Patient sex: F
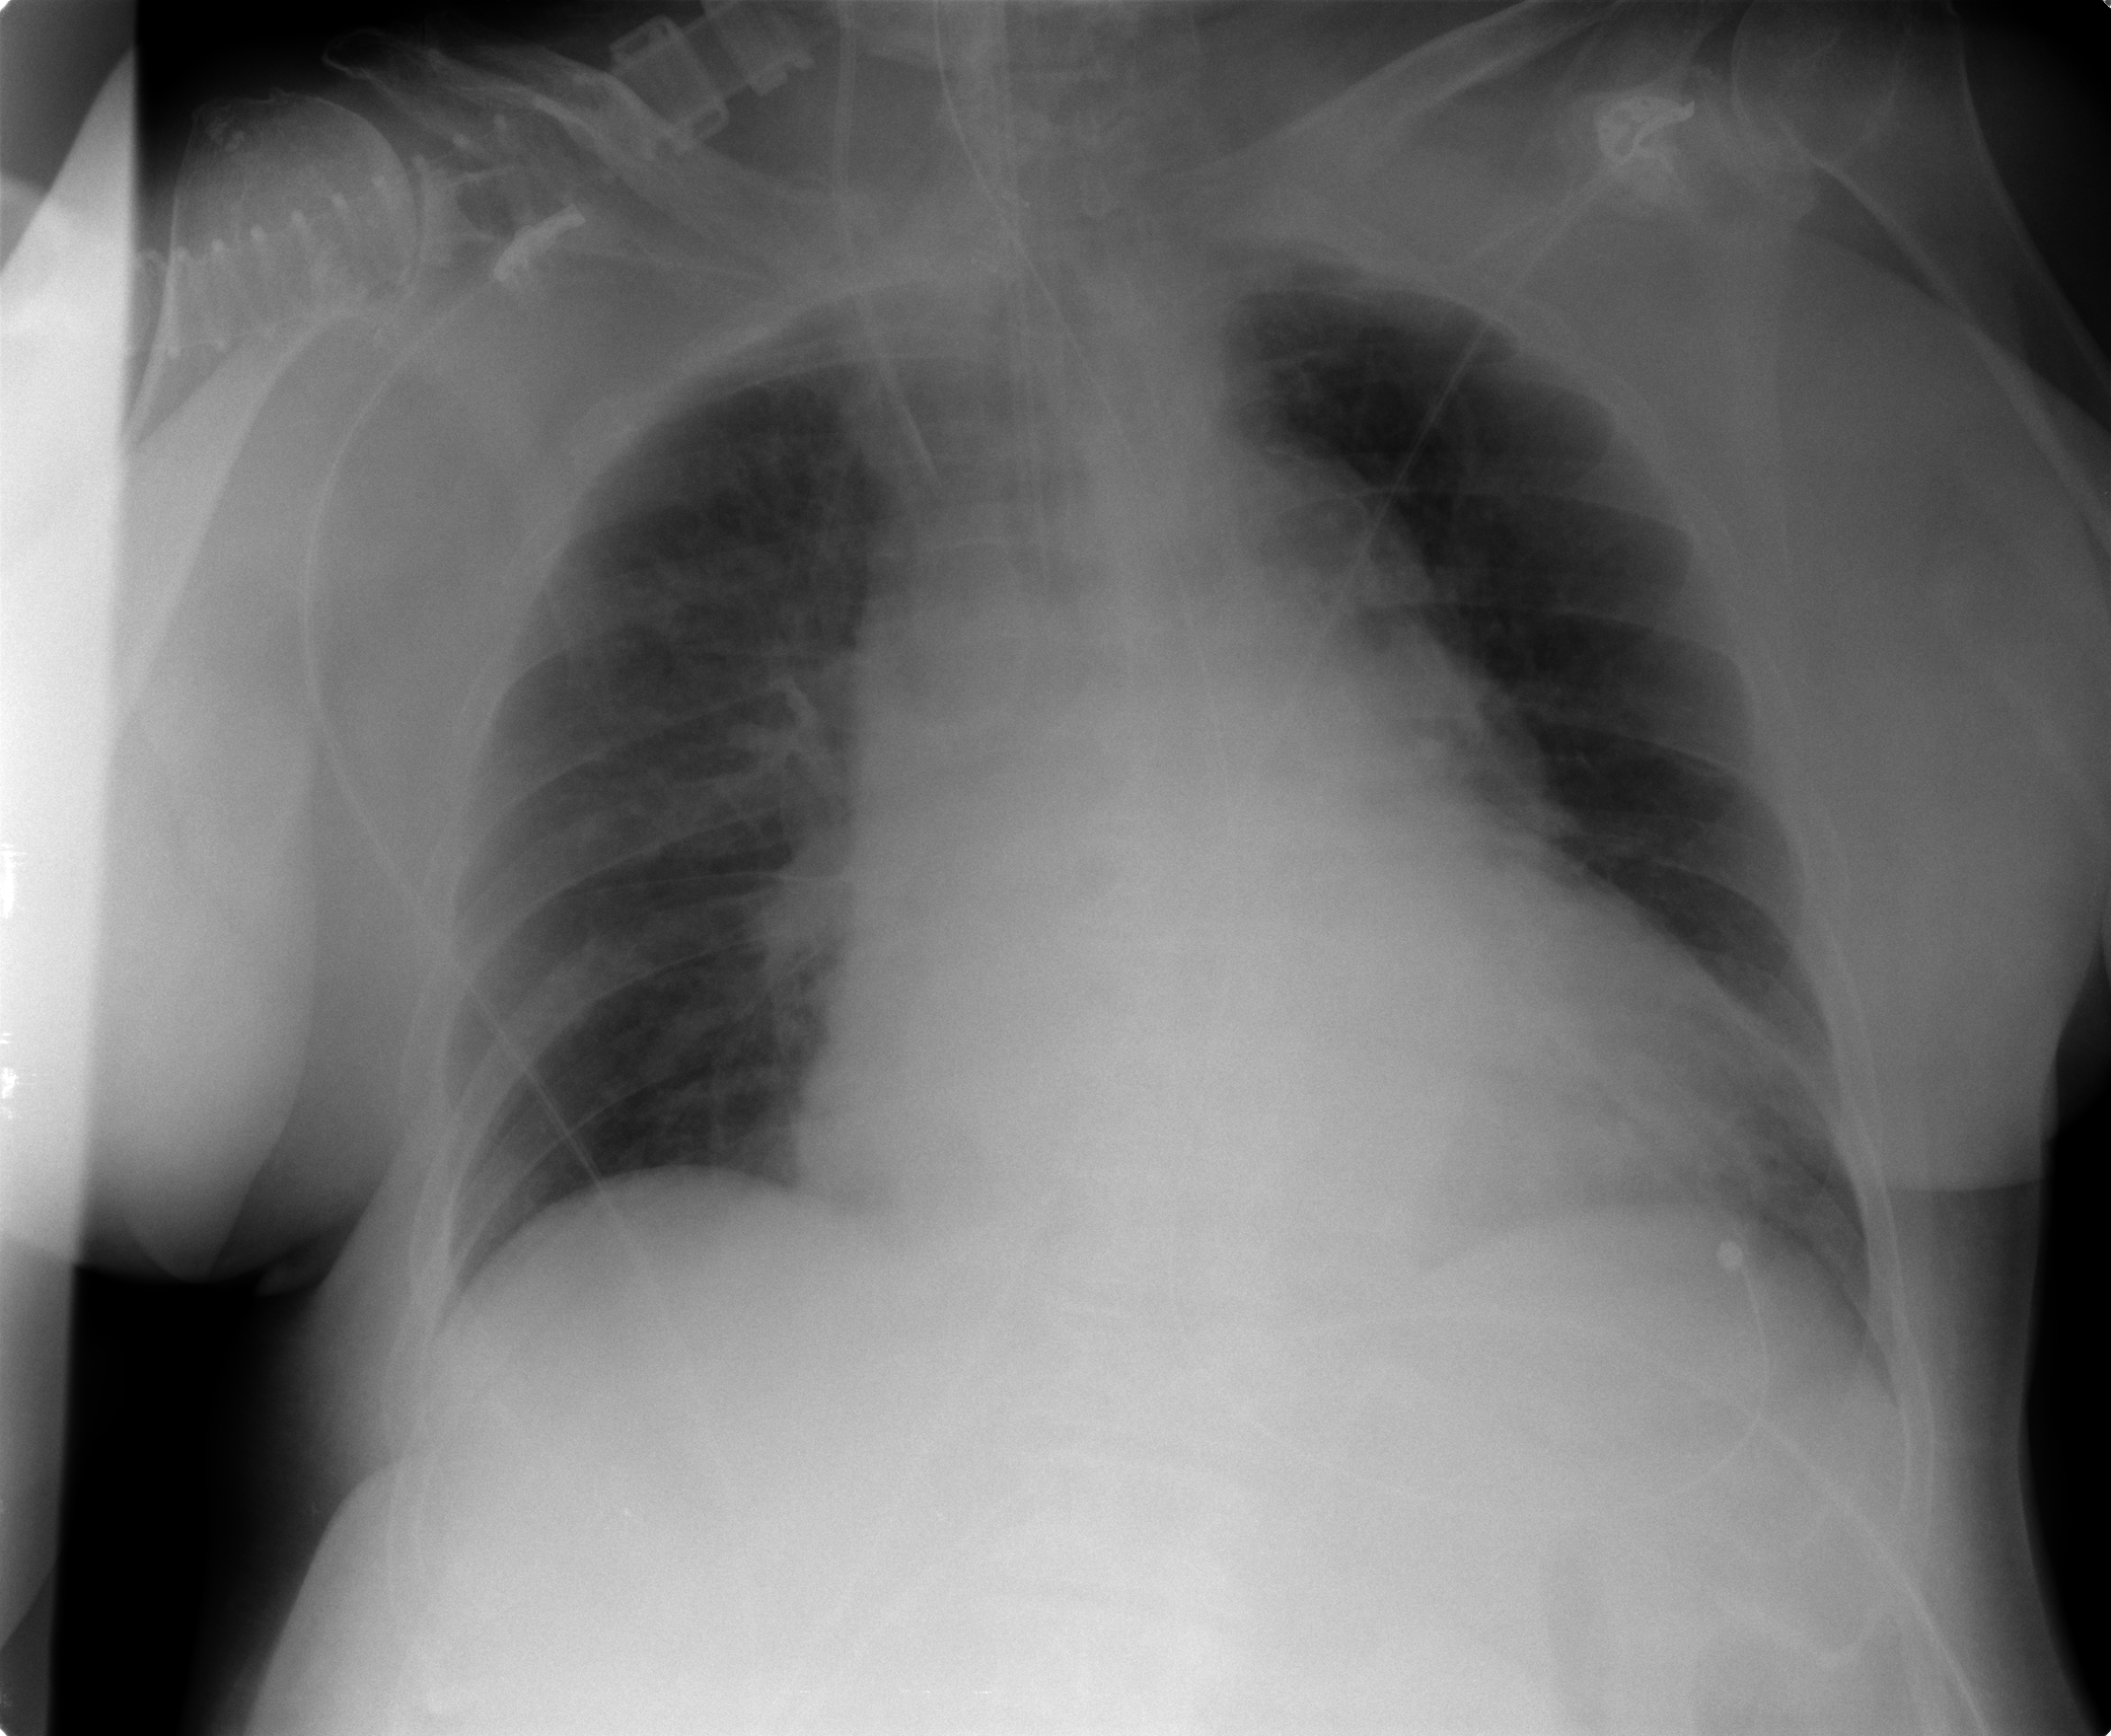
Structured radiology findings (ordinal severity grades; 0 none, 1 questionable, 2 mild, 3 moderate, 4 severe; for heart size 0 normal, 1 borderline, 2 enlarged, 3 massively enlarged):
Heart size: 3
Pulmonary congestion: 1
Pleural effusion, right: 0
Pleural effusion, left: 0
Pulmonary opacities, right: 0
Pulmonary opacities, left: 0
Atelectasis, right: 2
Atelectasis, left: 2